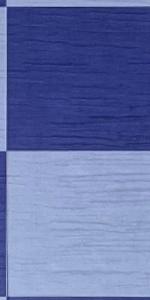
Label: Empty